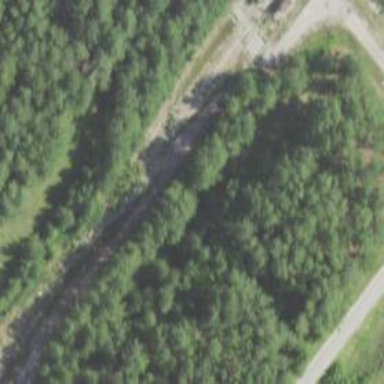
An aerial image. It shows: Railway spur service.